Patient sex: F
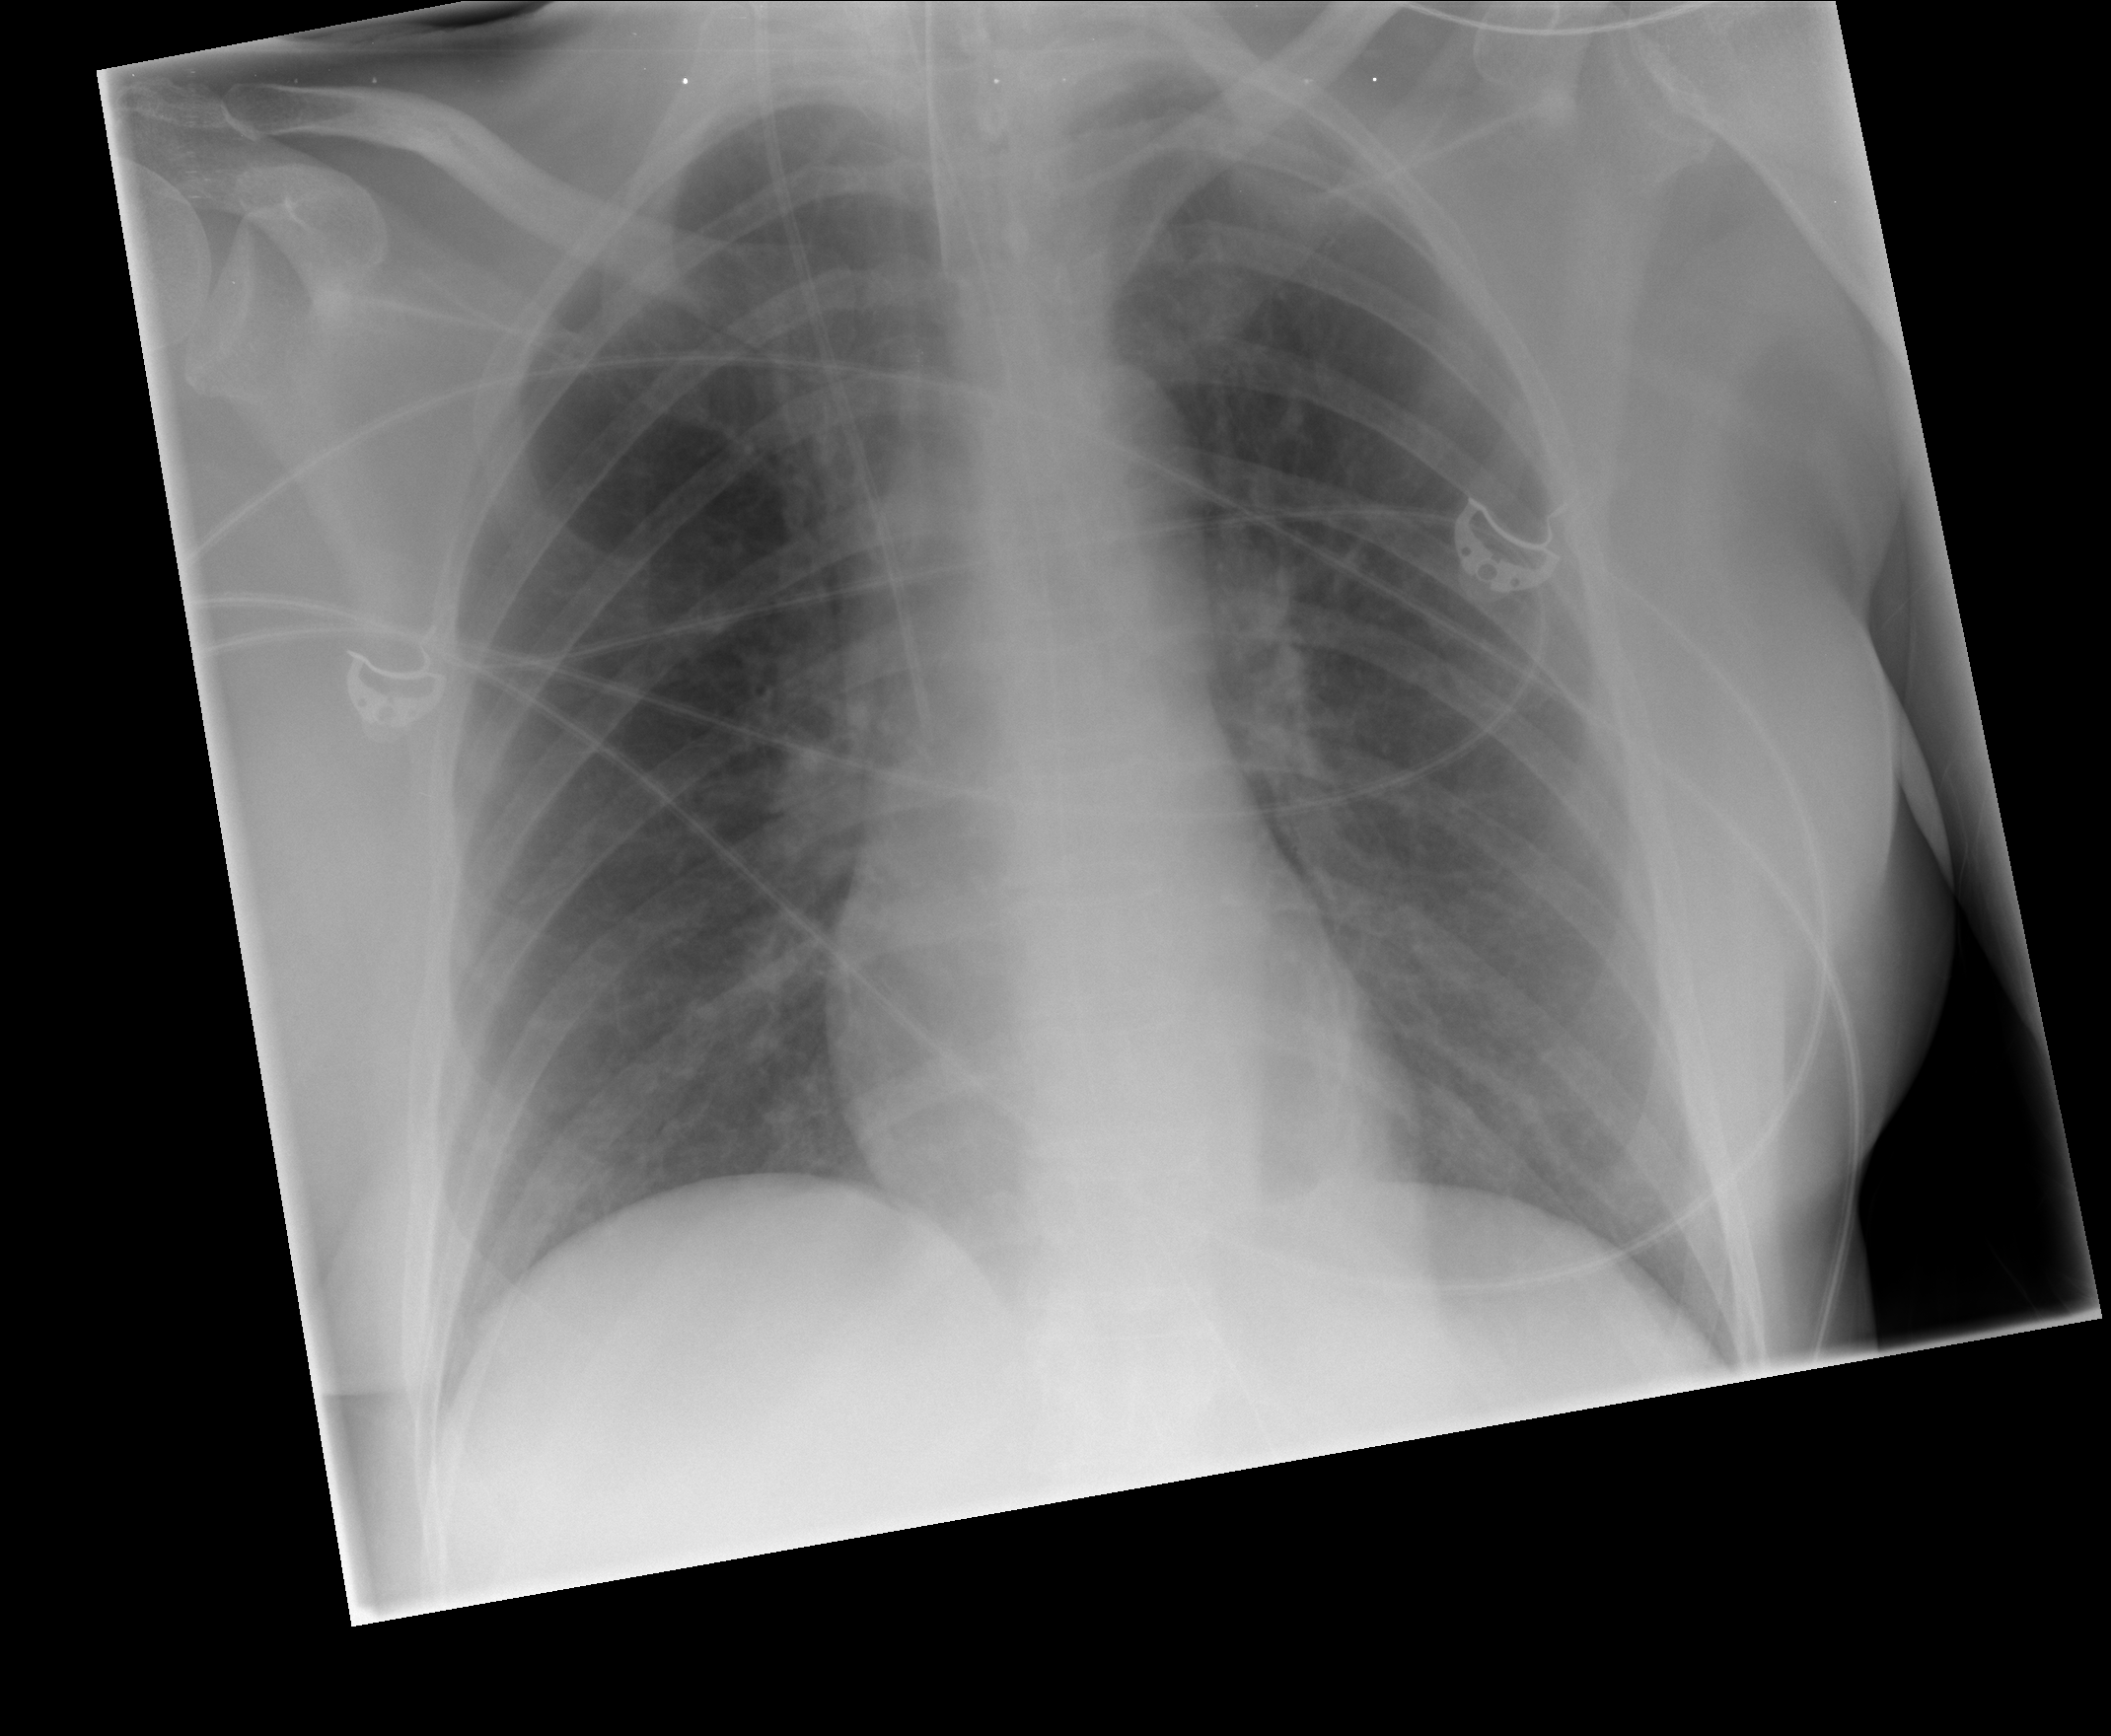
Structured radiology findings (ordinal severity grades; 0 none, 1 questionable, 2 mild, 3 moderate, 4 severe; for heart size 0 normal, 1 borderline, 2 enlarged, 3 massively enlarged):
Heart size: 0
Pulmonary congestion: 0
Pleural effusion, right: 0
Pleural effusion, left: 0
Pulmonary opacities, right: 1
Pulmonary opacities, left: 0
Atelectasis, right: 0
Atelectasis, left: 0